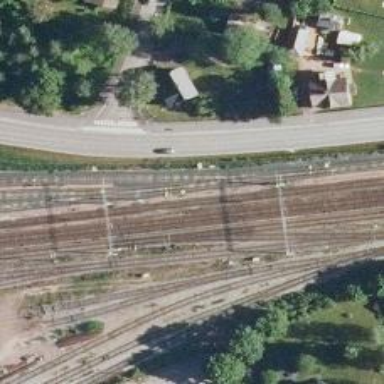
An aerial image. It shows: Railway signal.